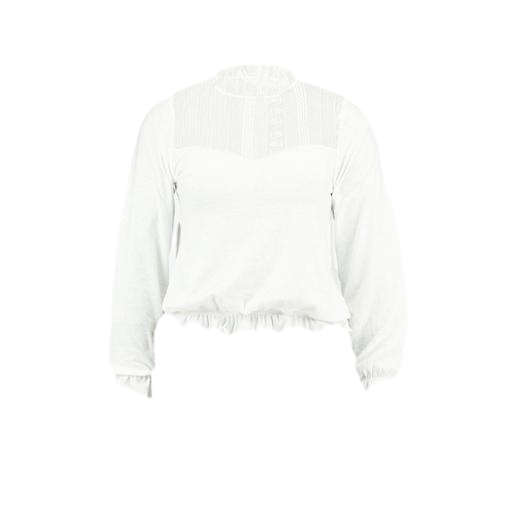
white high-neck lace-panel, high-neck top, high-neck blouse, white background